Question:
I need box whose opacity will be lower near the edge of the box (Ref. image, the red marked box having box whose opacity is getting low from right to left)
I used
'''
.waterMark
{
background-color: #FFFFFF;
float: right;
opacity: 0.6;
position: absolute;
width: 80%;
z-index: 999;
}
<div class="waterMark">
<p>SOME NAME</p>
</div>
'''
i have used 'float :right' but still it is aligned to left.
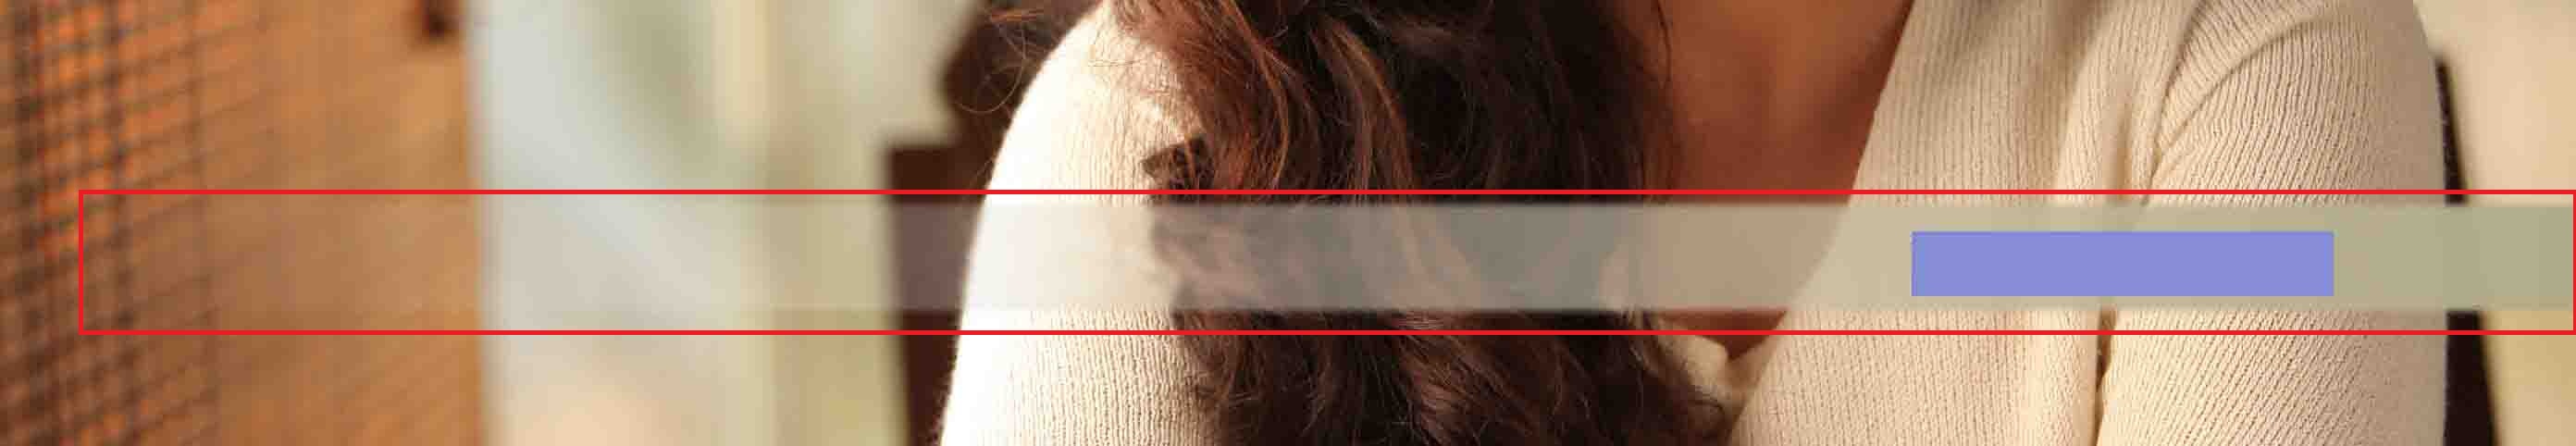
Answer: You need to use CSS3 transparency and Gradient feature both at the same time.
some thing like below css:
'''
.gradient{
background-image: -webkit-gradient(
linear, center center, left center, from(rgba(255, 255, 255, 1.0)),
to(rgba(255, 255, 255, 0))
);
'''
see this <URL>